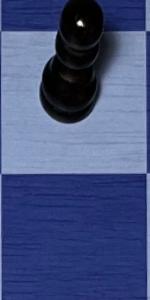
Label: Empty